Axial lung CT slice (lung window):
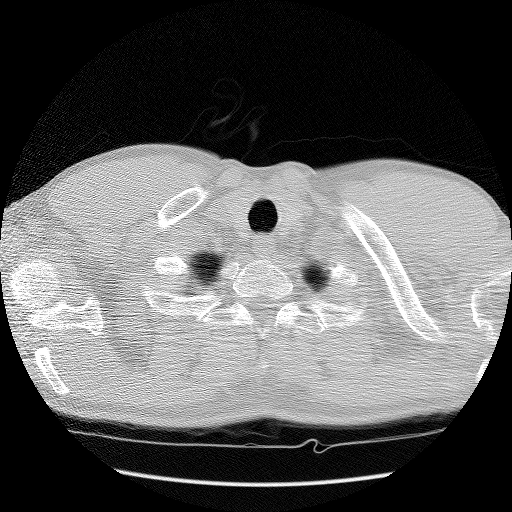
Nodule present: no